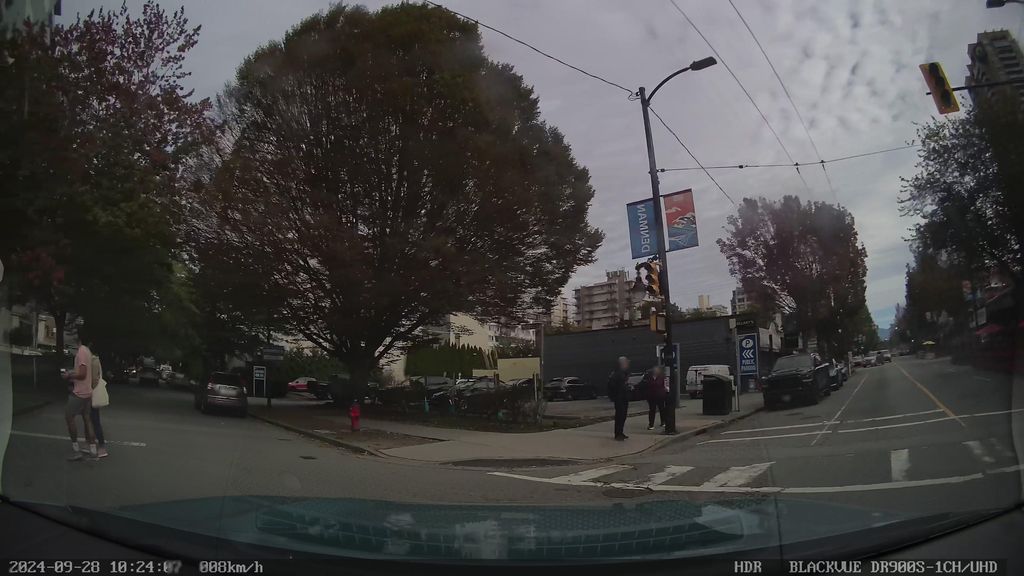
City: vancouver